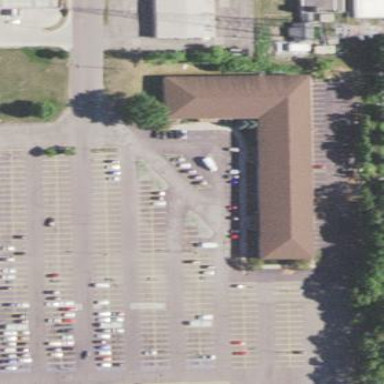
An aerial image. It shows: Commercial building.